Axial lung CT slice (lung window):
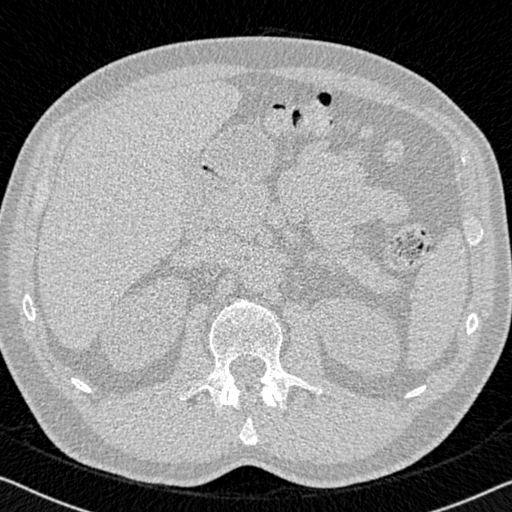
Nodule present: no